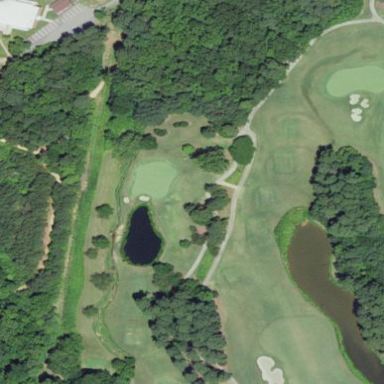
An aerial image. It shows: Rough area in golf course.